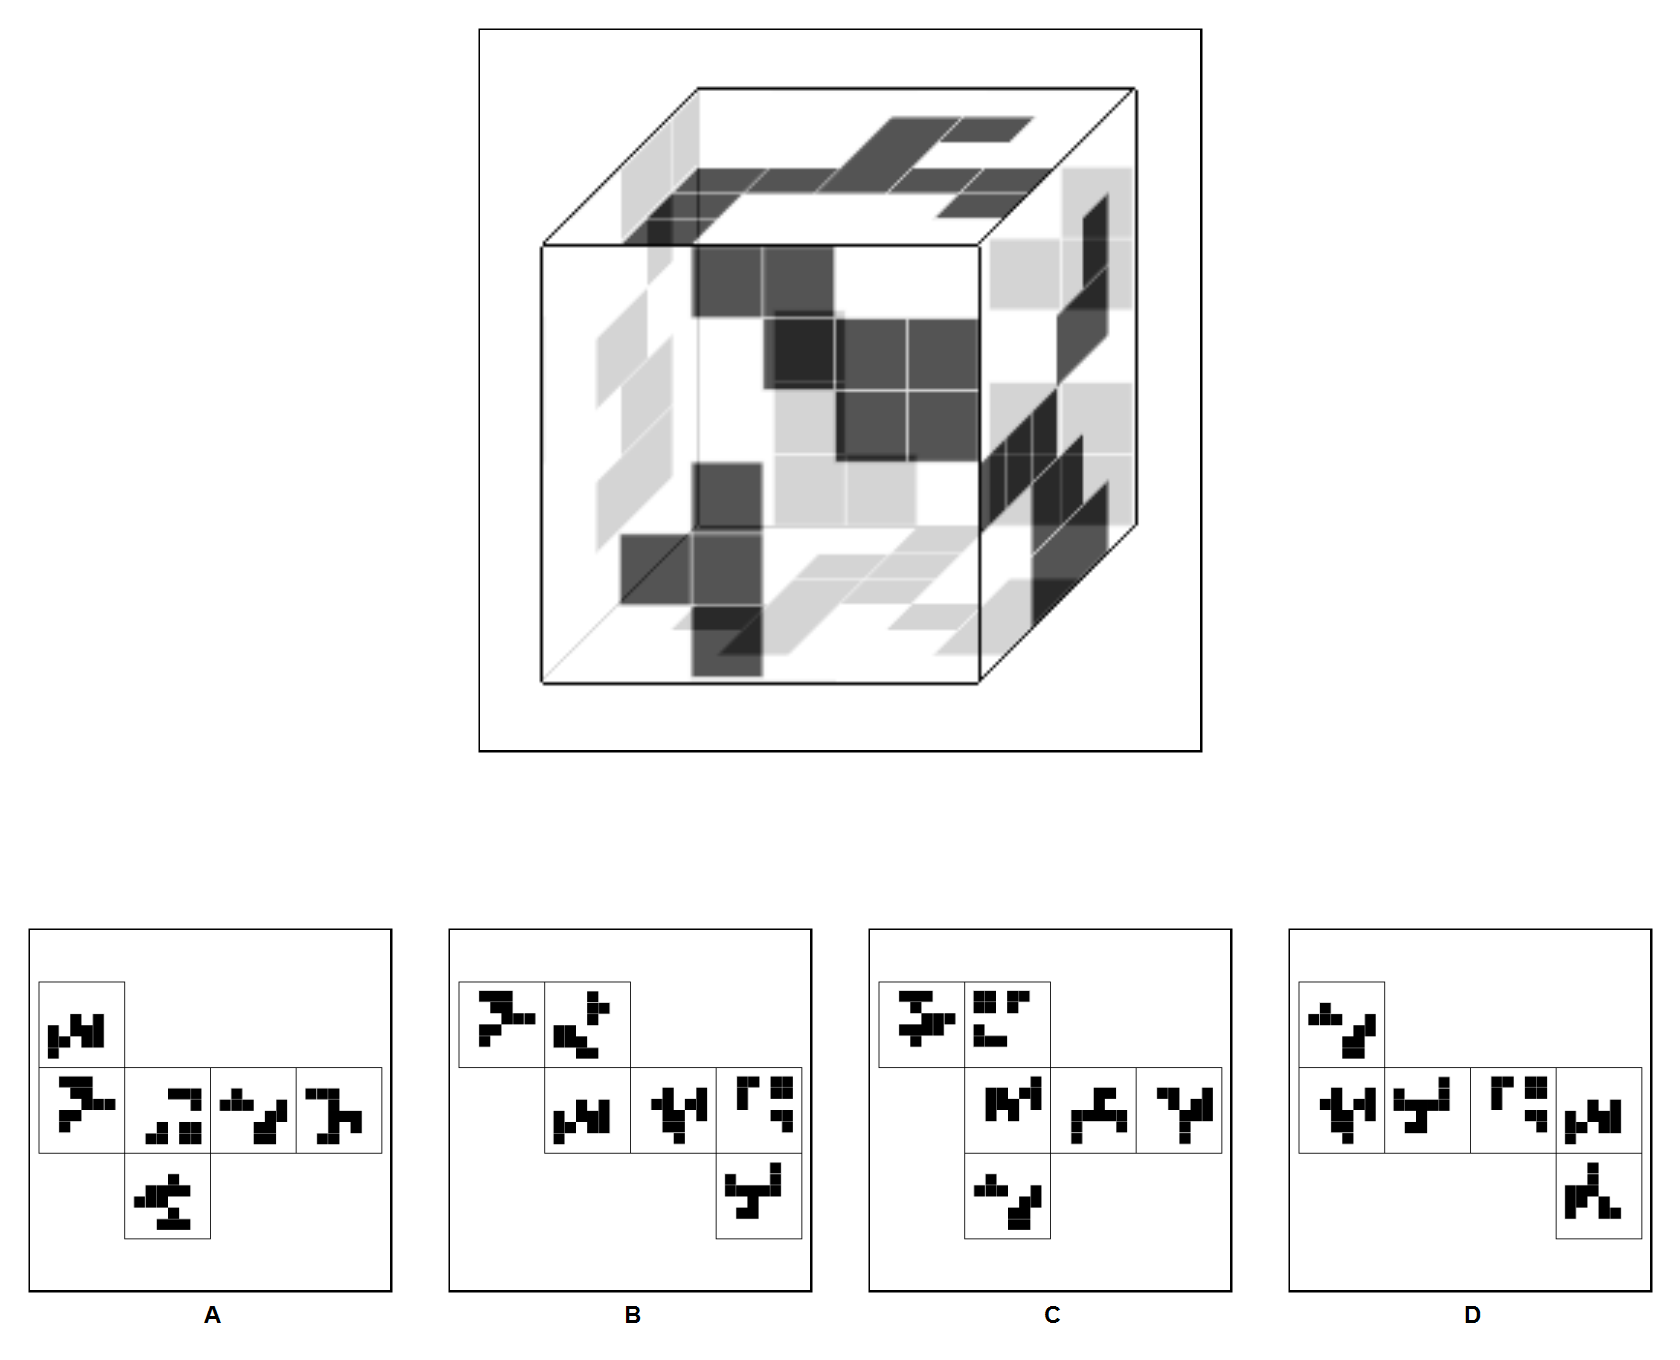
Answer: C